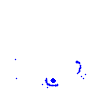
Particle: pion